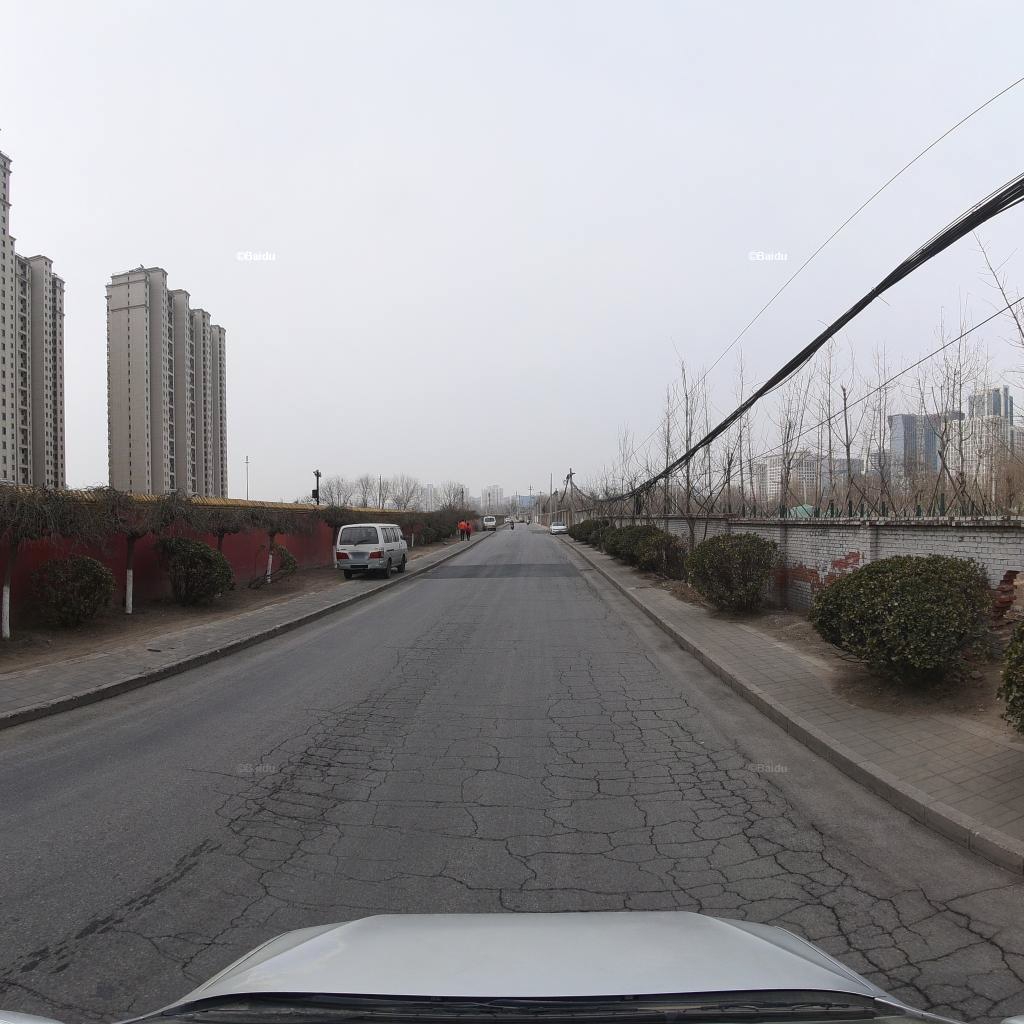
Region: Fengtai
Road damage annotations: alligator crack